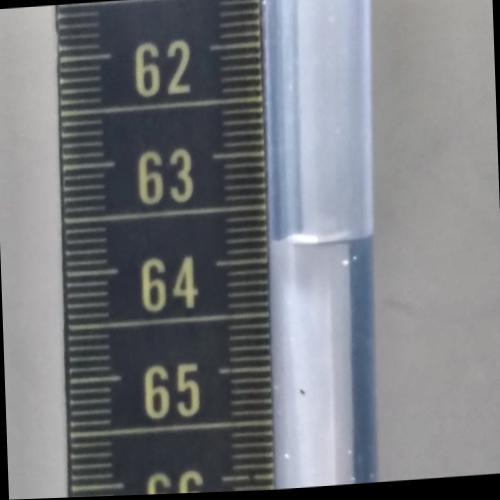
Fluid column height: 63.8 cm